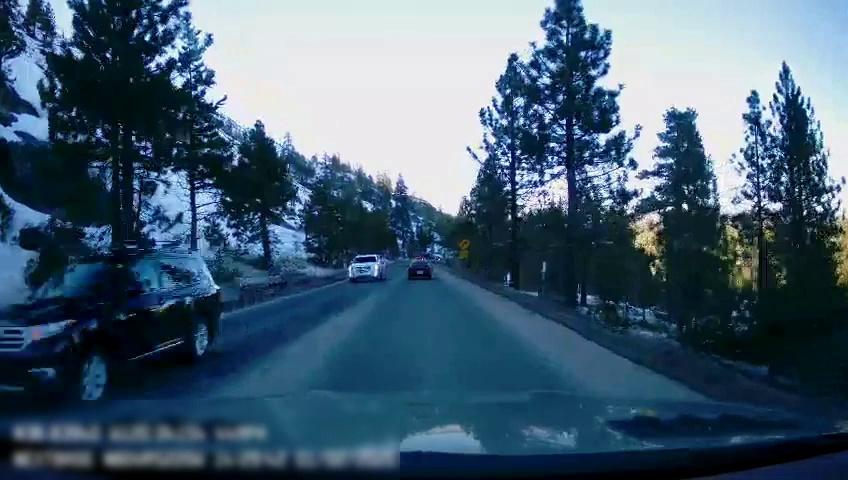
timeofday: Day
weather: Sunny
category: Drivable Space
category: Vehicles | SUV
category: Vehicles | SUV
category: Vehicles | Car
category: Lanes | Opposite Lane
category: Lanes | Opposite Lane
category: Lanes | Current Lane
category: Traffic | Signs
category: Traffic | Signs